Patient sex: M
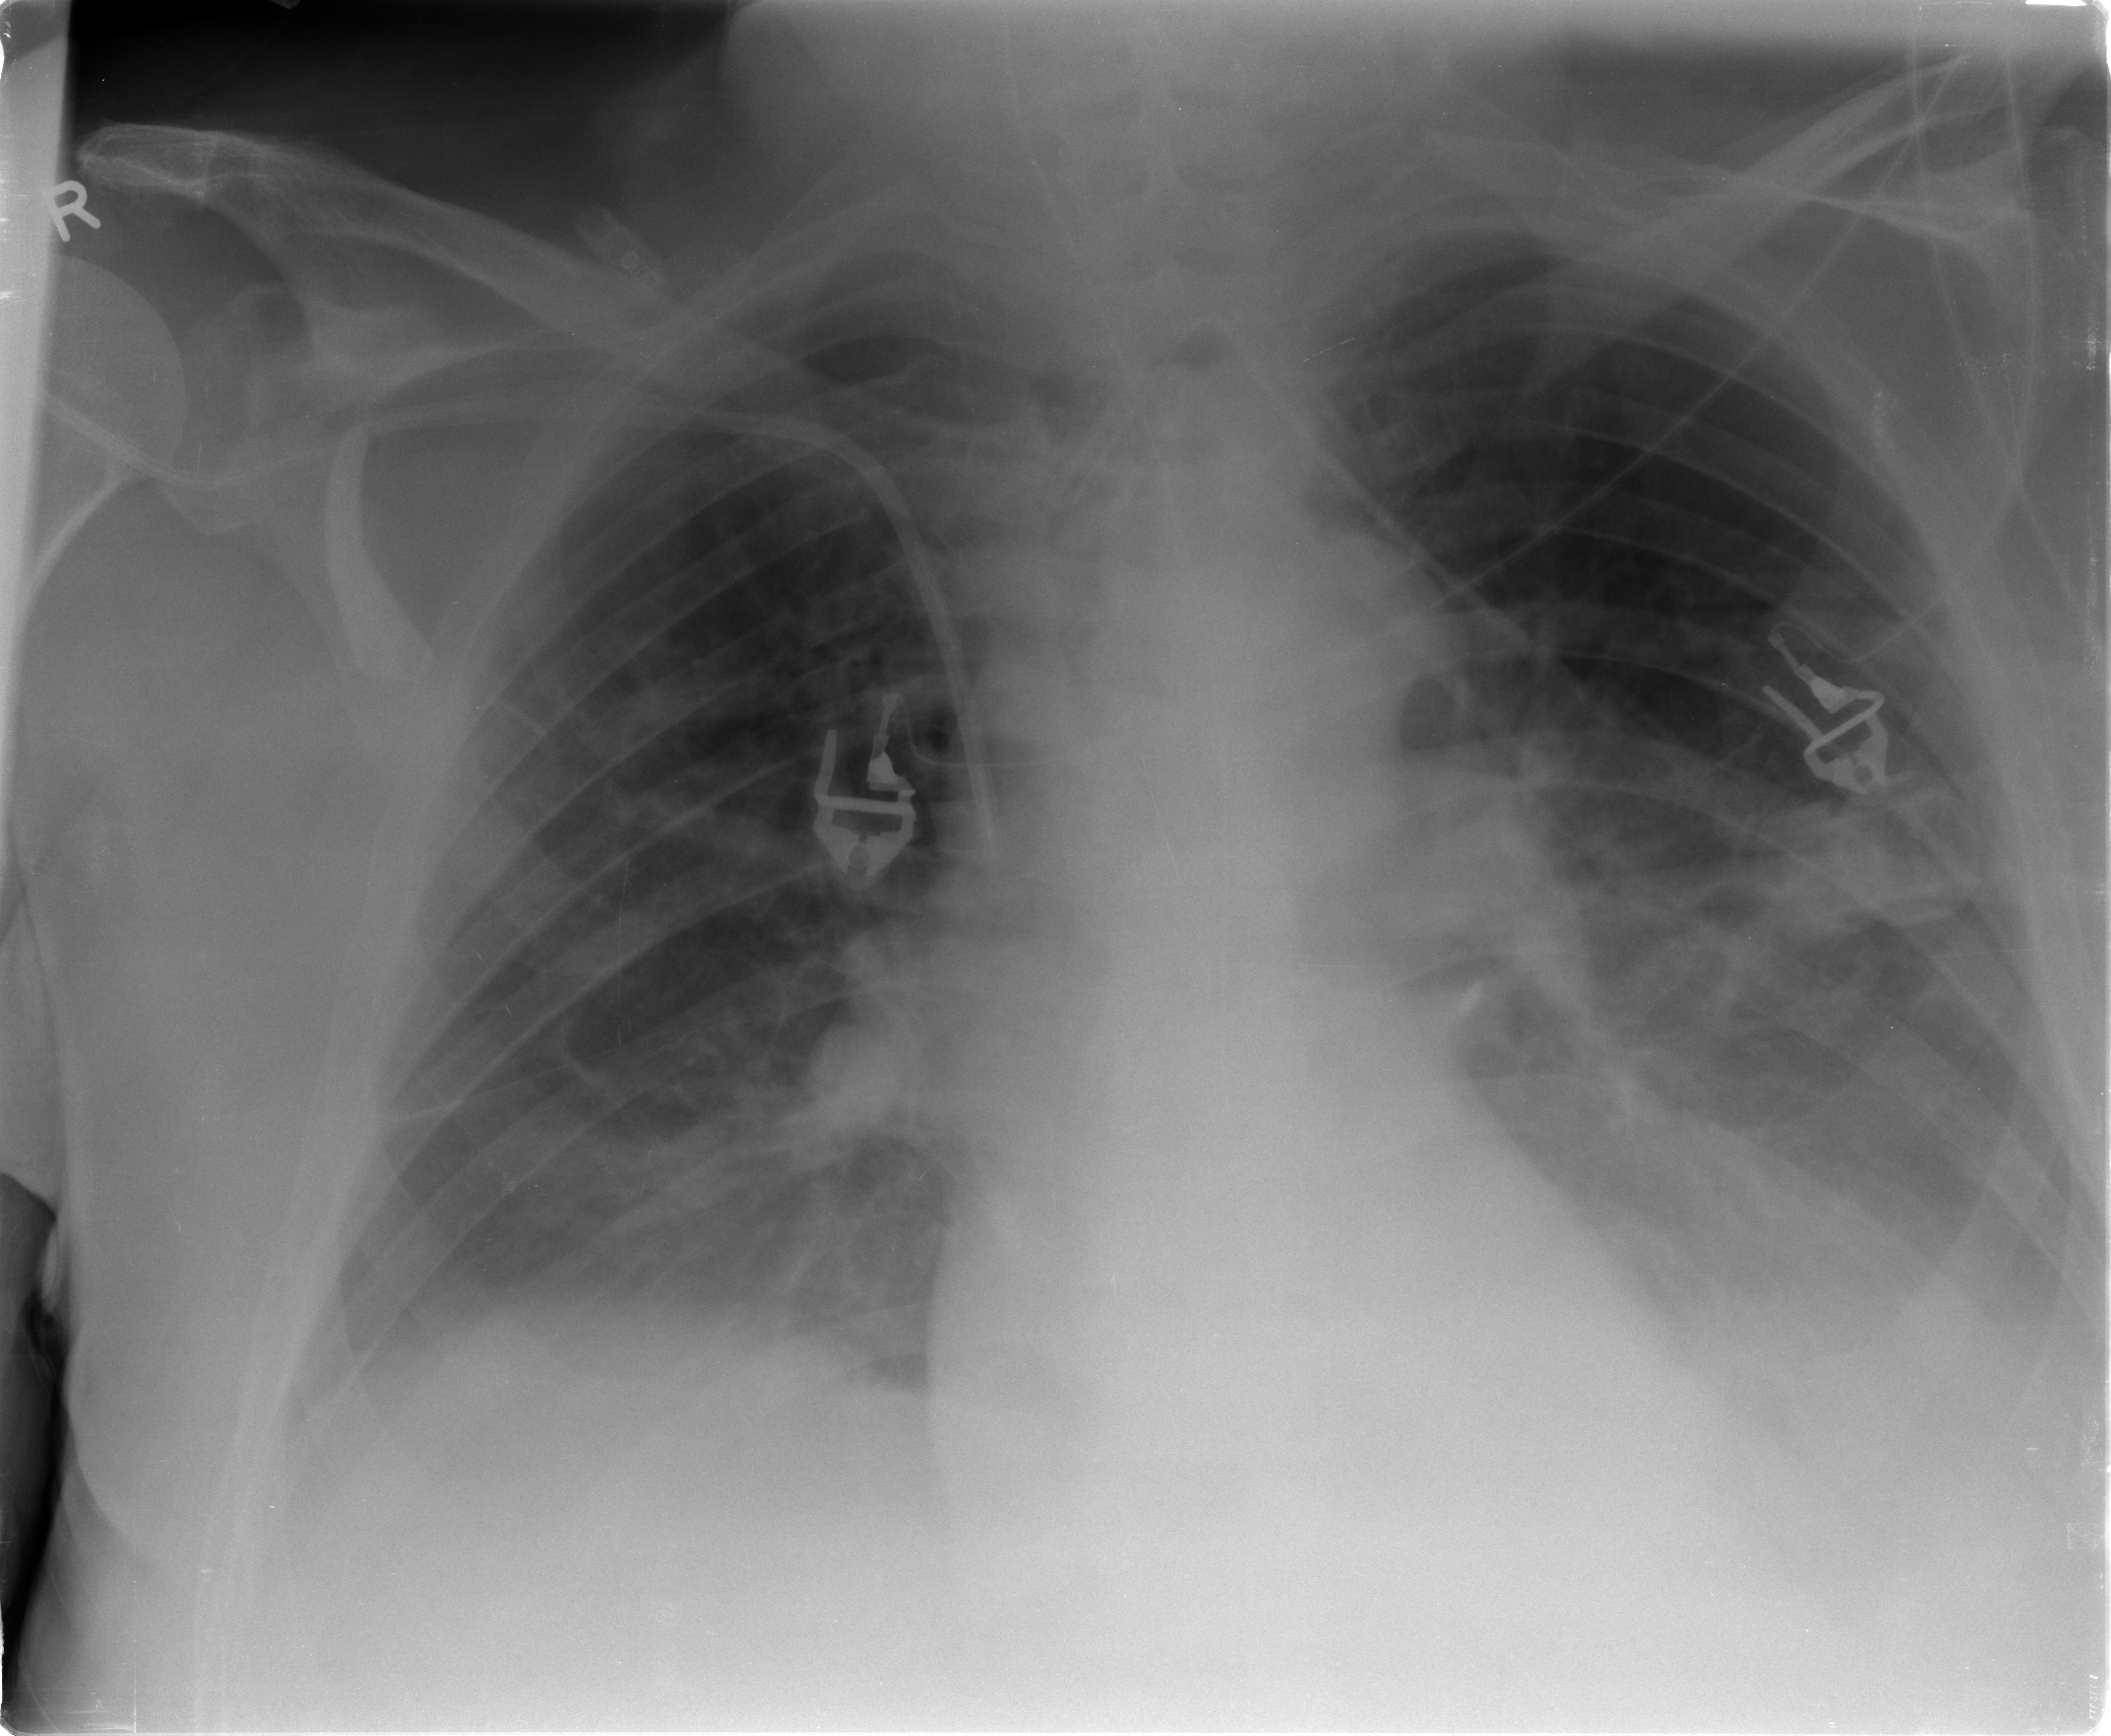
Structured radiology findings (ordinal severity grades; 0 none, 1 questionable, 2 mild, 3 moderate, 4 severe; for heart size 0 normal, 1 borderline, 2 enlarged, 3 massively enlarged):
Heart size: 0
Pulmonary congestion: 2
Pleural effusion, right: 2
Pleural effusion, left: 3
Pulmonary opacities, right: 2
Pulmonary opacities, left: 1
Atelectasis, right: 2
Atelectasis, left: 2